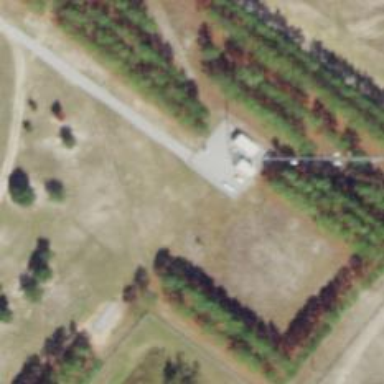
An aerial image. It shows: Mast tower used for communication.